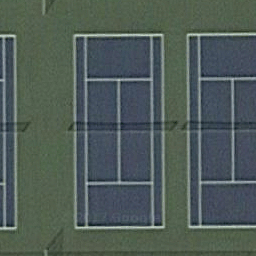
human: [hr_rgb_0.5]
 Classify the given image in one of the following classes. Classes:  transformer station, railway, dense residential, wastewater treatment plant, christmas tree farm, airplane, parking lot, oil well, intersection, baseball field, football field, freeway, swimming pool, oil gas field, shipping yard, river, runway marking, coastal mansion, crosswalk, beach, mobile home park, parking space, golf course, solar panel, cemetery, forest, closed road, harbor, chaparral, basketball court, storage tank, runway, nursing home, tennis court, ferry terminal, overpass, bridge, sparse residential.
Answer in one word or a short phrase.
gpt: tennis court